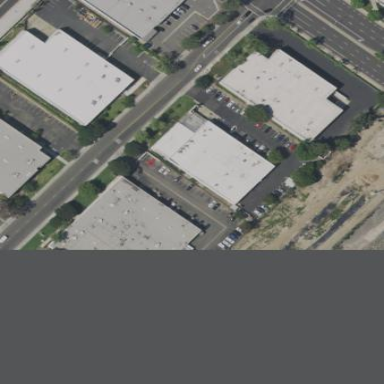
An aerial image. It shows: Commercial area.